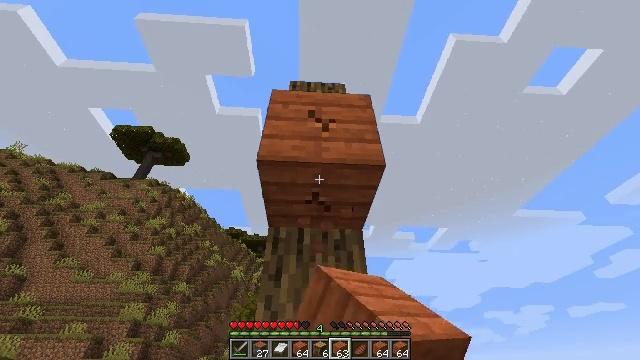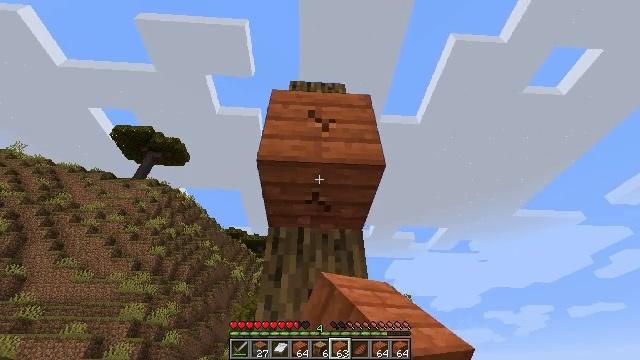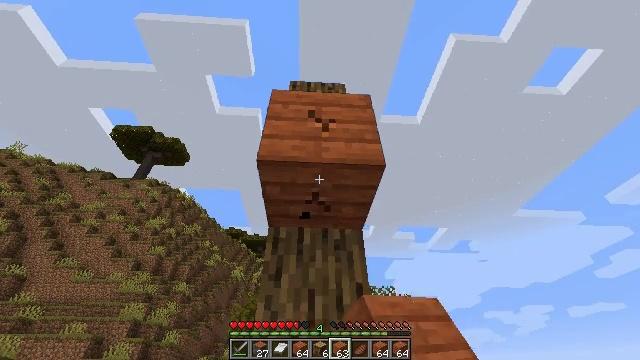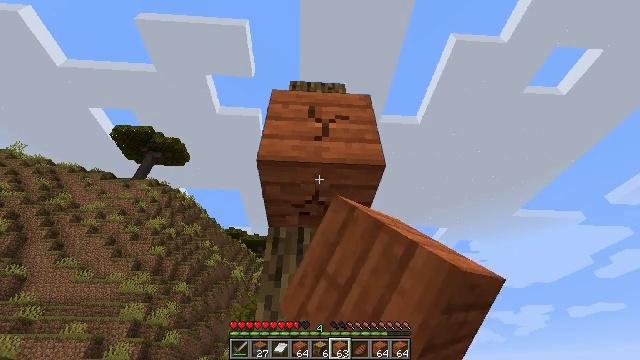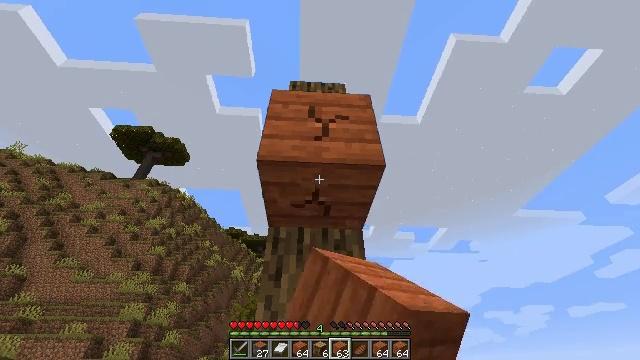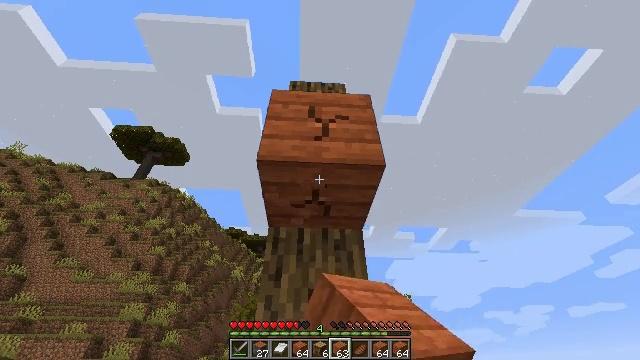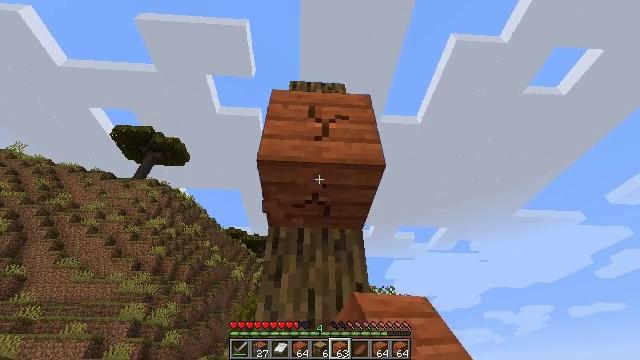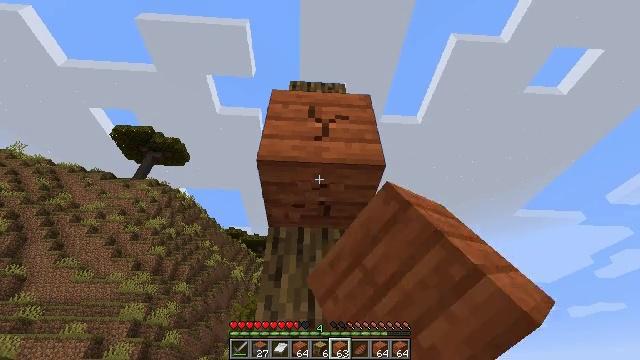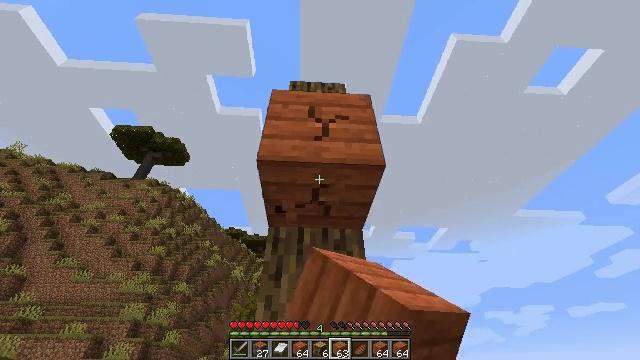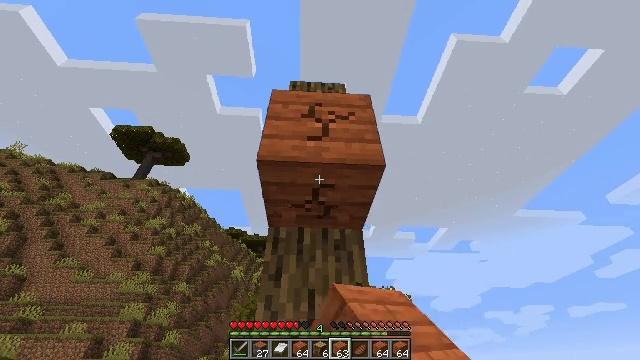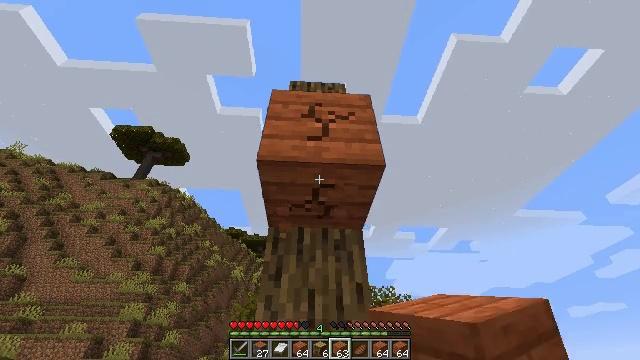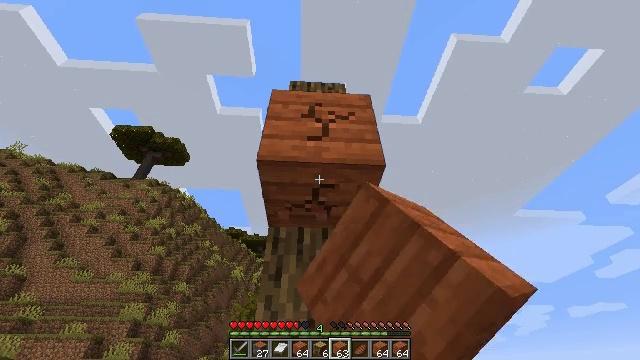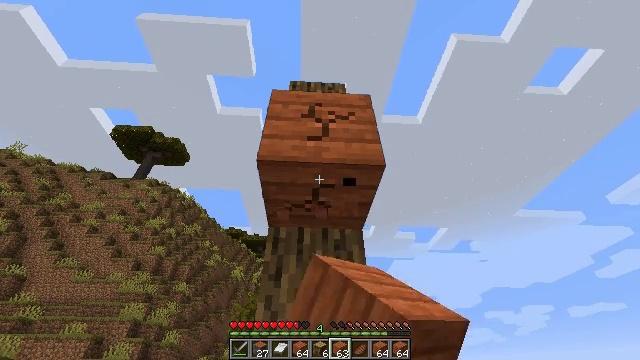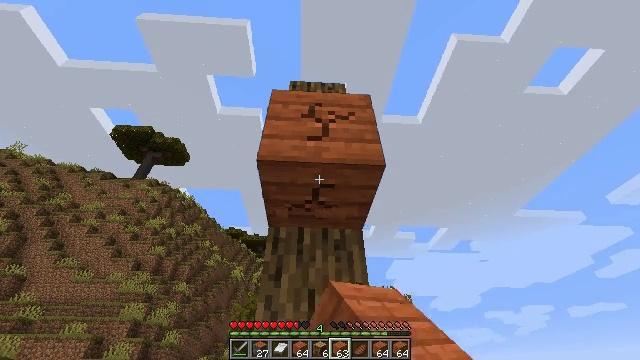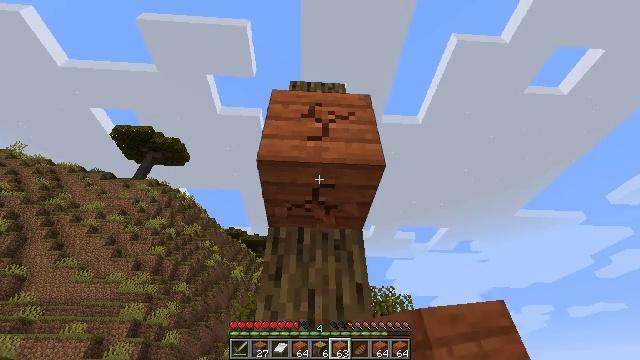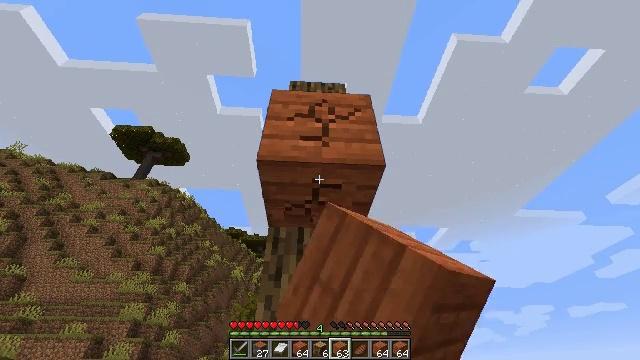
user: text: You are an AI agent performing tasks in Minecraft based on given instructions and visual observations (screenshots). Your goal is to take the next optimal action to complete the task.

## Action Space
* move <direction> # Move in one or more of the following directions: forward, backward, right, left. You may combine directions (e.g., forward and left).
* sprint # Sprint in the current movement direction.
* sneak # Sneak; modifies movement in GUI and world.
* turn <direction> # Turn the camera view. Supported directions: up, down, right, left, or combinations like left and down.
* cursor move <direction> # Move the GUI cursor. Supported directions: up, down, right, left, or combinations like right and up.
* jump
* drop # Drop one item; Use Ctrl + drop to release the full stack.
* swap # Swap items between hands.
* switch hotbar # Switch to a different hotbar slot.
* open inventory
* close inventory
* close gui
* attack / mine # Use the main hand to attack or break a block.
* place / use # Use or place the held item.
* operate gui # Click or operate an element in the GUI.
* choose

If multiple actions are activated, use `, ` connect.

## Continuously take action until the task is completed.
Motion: motion action
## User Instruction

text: Collect acacia planks from a structure.
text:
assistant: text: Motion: attack / mine
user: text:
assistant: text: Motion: attack / mine
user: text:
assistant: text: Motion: attack / mine
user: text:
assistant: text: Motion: attack / mine
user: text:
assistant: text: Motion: attack / mine
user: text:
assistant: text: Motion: attack / mine
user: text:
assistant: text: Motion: attack / mine
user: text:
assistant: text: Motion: attack / mine
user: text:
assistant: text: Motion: attack / mine
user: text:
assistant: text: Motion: attack / mine
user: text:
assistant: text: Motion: attack / mine
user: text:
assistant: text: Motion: attack / mine
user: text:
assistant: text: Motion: attack / mine
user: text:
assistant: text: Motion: attack / mine
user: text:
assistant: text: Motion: attack / mine
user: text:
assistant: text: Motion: attack / mine
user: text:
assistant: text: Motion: attack / mine
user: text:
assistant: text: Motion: attack / mine
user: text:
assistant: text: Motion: attack / mine
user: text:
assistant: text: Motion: attack / mine
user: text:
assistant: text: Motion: attack / mine
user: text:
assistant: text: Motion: attack / mine
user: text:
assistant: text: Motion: attack / mine
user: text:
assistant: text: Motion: attack / mine
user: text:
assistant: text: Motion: attack / mine
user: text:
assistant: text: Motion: attack / mine
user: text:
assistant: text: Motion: attack / mine
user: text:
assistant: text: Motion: attack / mine
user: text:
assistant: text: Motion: attack / mine
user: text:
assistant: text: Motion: attack / mine